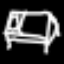
Label: bed